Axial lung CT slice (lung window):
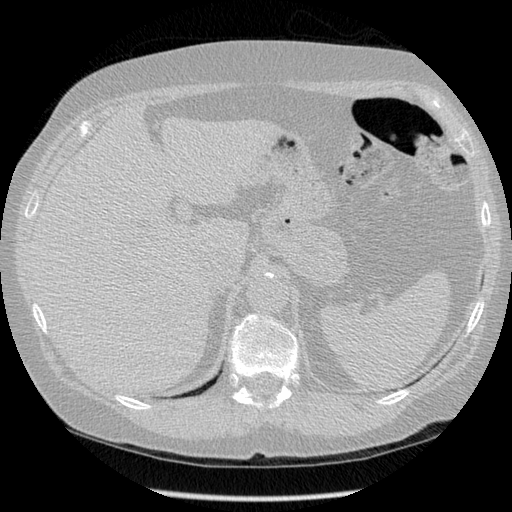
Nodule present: no